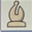
Piece: wB